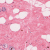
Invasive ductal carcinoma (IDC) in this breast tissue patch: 0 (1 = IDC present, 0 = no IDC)